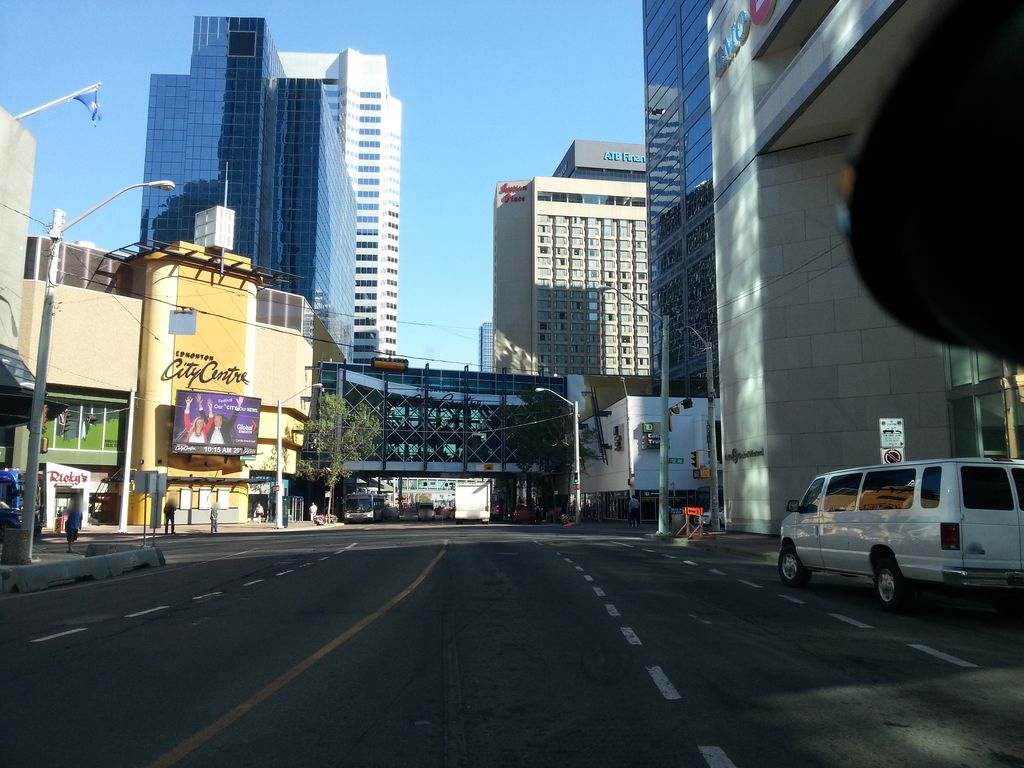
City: edmonton